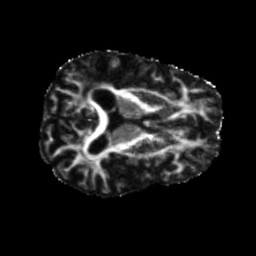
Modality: FA
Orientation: axial
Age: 70
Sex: male
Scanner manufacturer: siemens
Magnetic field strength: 3 T
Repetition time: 5.25 s
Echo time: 0.08 s